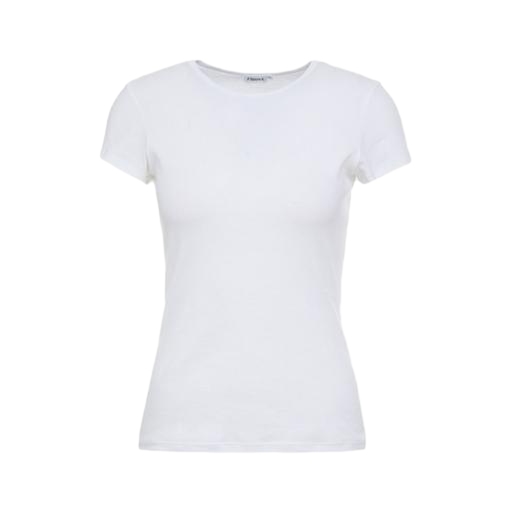
white pima t-shirt only macy, only white t-shirt, white slim-fit crewneck tee, white background